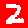
Digit: 2